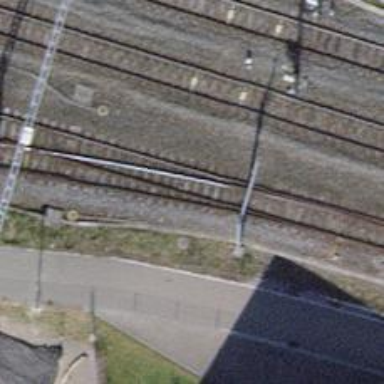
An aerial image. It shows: Siding railway track with electrified contact line.